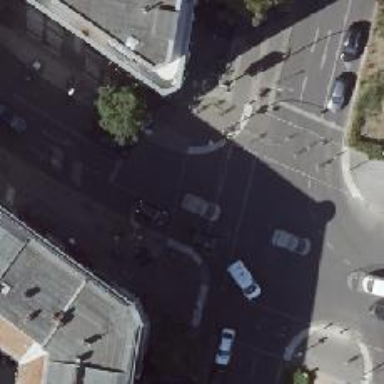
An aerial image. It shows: Road crossing with traffic signals.